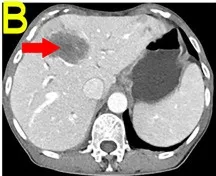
CECT, HE, and Immunohistochemistry for Case 2. (B) A second intrahepatic mass at diagnosis.
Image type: radiology (ct)